Question: The code is giving me the image below. I need to have more precision in the x-axis. Now I have next points in every 100 samples. But I'd love to have printed points more often(at each 50 samples).
For exampe(x axis):
- now i have: 0 100 200 ...
- i want: 0 50 100 150 200 ...
Is it possible to make this image with a grid up at this image(draw lines at each printed point for the two-axis(x and y))?
'''
Output:<br>
'''

> Python code:
'energy' is numpy 2D array(60,736) of int32 type.
'''
fig = plt.figure(figsize=(10, 10))
ax = fig.add_subplot(111)
plt.imshow(energy, aspect=10)
ax.axes.set_aspect(aspect=5)
plt.show()
'''
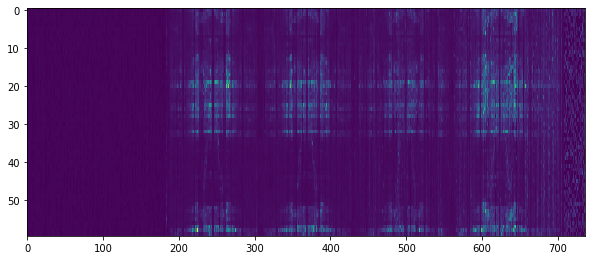
Answer: You can set the axis locator in the following way:
'''
x = np.linspace(0,200,10)
y = x**2
fig, ax = plt.subplots()
ax.plot(x,y)
'''
Output:
<URL>
'''
import matplotlib.ticker as plticker
fig, ax = plt.subplots()
ax.plot(x,y)
loc = plticker.MultipleLocator(base=50)
ax.xaxis.set_major_locator(loc)
'''
Output:
<URL>